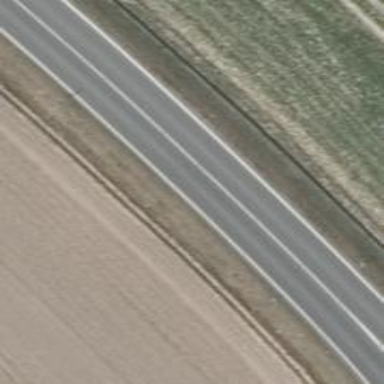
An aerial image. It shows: Asphalt road classified as primary highway.